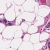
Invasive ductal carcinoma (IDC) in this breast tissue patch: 0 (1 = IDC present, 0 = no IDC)